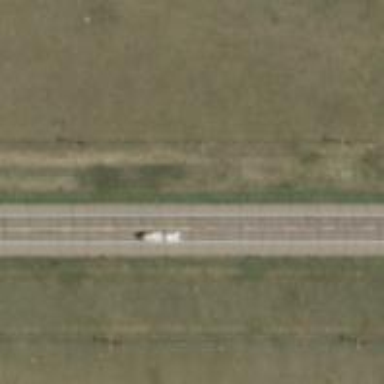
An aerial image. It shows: Asphalt road with trunk classification and grade 1 track type.